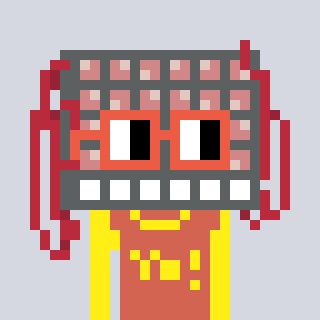
a pixel art character with square orange glasses, a turing-shaped head and a peachy-colored body on a cool background